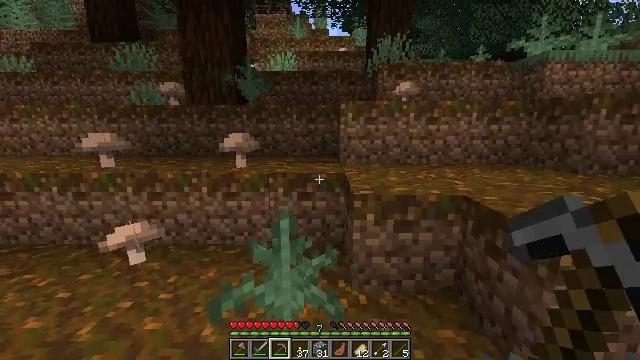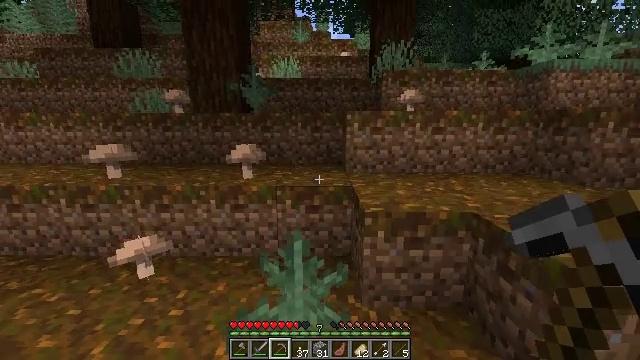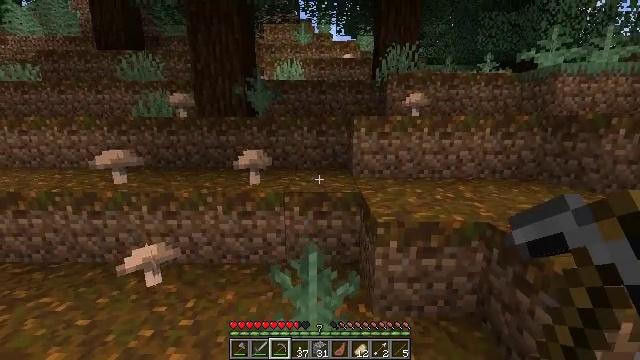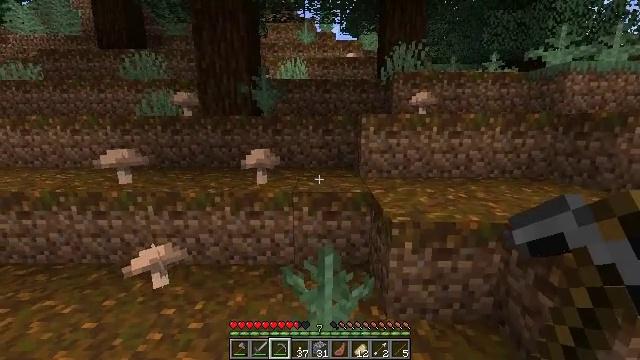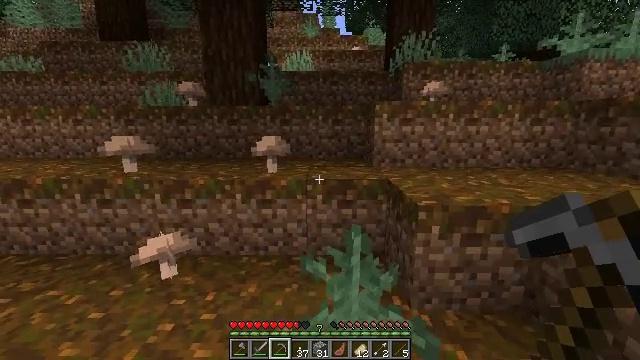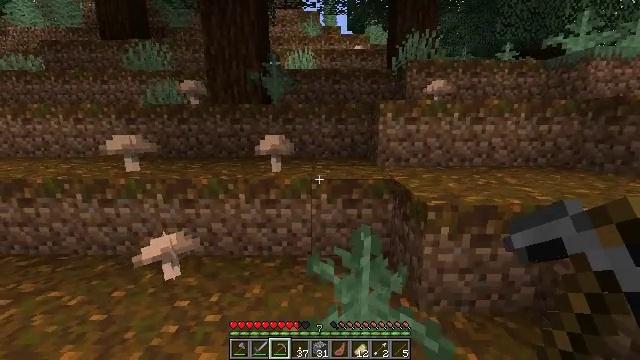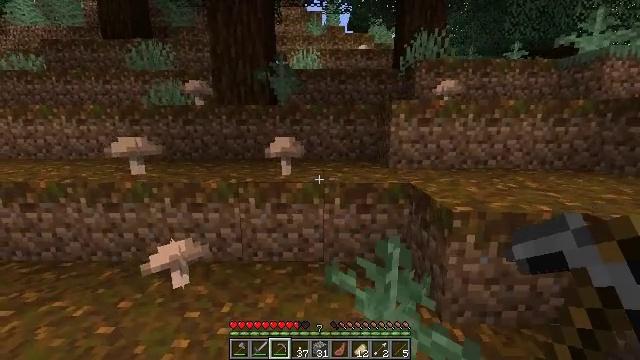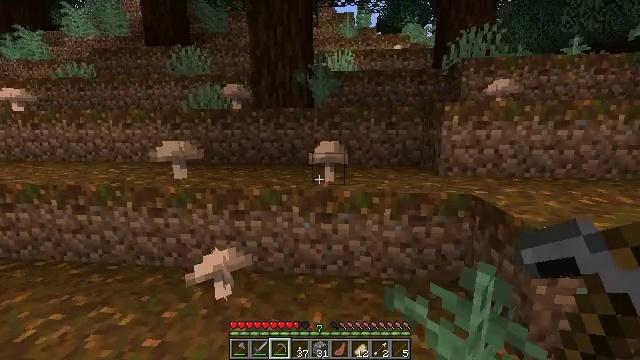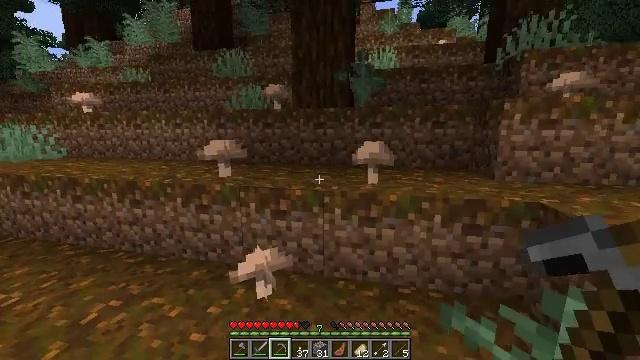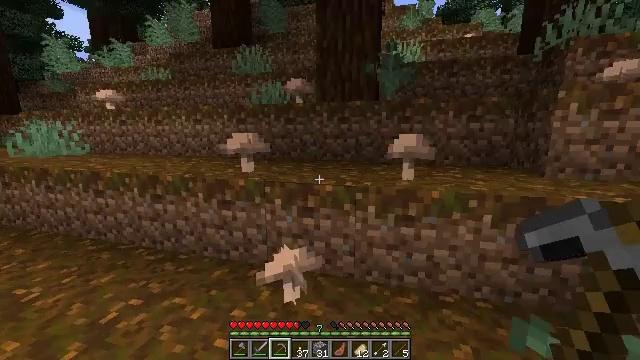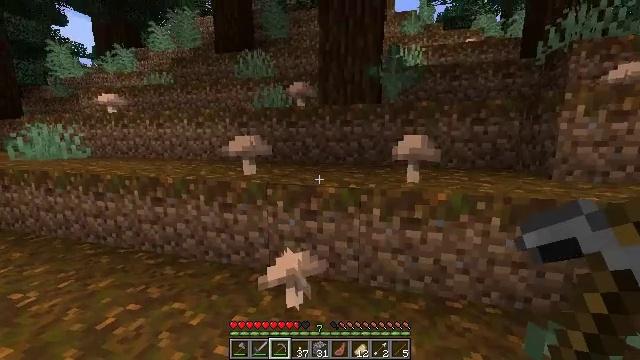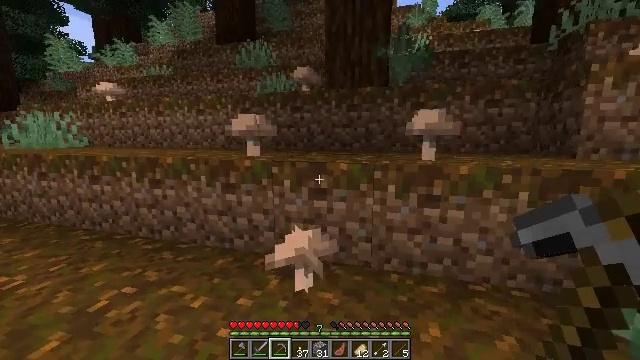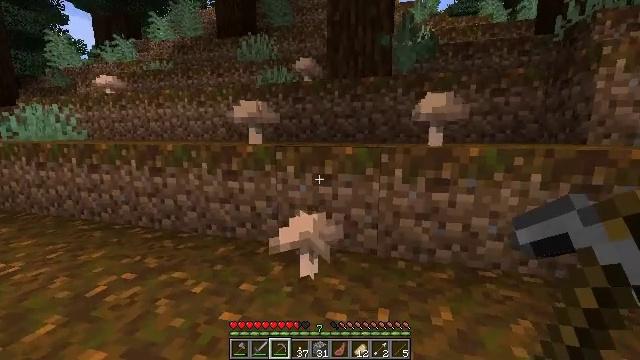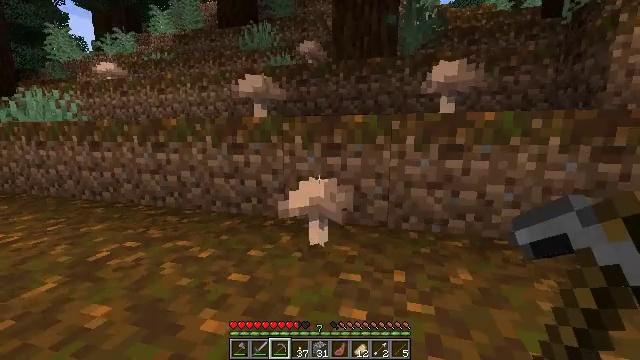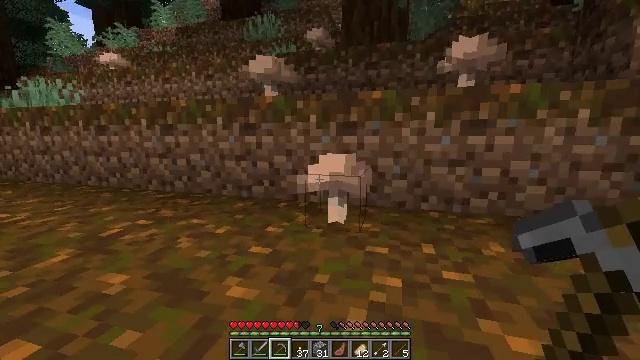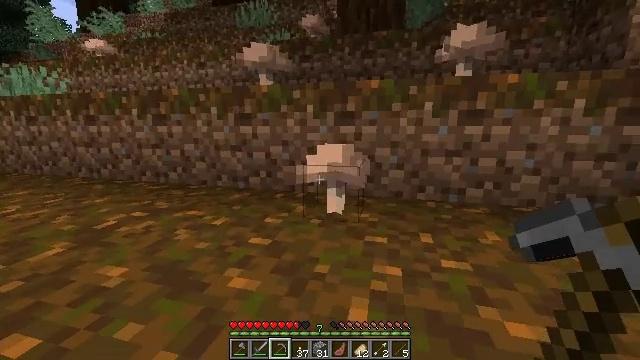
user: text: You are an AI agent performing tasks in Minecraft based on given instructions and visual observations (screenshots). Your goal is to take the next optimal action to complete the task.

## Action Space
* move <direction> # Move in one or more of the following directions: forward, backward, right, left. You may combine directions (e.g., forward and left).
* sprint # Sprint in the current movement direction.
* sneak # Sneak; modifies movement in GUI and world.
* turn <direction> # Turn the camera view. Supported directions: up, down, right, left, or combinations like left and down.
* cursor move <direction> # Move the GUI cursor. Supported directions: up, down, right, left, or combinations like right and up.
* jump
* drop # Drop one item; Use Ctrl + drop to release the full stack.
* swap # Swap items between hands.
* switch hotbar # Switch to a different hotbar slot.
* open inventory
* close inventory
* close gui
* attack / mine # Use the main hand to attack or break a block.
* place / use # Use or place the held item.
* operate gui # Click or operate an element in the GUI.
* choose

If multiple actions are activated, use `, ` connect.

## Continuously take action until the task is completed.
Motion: motion action
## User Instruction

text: Mine the brown mushroom from the ground.
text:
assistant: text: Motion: move forward and move left
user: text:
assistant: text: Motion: move forward and move left
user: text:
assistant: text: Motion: move forward and move left
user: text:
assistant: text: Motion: move forward and move left
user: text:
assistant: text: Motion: move forward and move left
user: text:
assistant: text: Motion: move forward and move left
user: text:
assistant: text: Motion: move forward and move left, turn left
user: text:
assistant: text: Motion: move forward and move left, turn left
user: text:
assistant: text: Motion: move forward and move left, turn left
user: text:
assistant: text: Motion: move forward, turn up
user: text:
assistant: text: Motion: no_op
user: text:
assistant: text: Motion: no_op
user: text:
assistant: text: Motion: no_op
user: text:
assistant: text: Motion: no_op
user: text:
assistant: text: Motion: turn right and down
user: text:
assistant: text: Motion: turn right and down
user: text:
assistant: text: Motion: turn left and down
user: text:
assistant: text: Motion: attack / mine
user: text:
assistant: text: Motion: attack / mine
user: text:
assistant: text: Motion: turn up, attack / mine
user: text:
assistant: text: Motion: turn up
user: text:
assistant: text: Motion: move forward, turn up
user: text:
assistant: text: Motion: move forward, turn left and up
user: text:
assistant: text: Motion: move forward, jump
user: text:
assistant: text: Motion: move forward, turn right and down, jump
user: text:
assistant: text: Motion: move forward, turn right and down, jump
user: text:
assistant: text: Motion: move forward, turn right, jump
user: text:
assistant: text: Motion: move forward, turn right
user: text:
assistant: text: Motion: move forward, turn right
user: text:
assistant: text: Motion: move forward, turn right and up